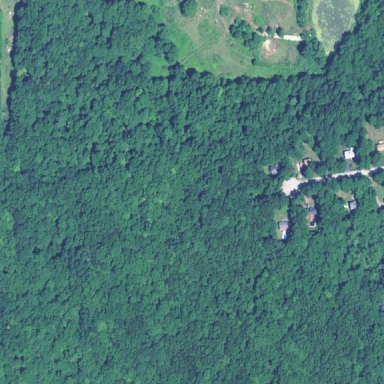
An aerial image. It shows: Beautiful woodland area.